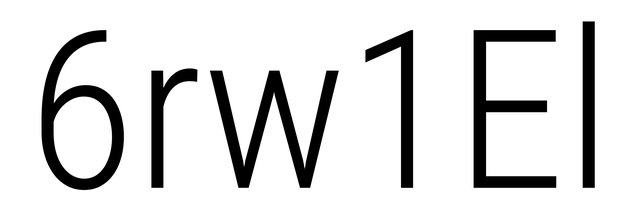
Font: Roboto_Condensed_Light